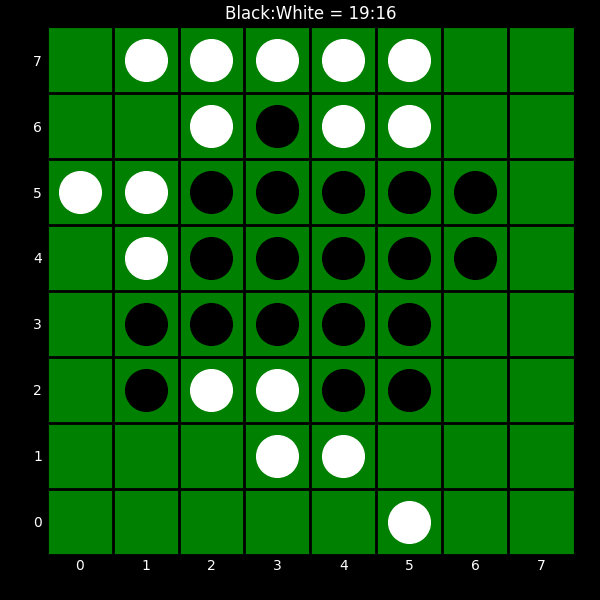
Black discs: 19
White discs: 16